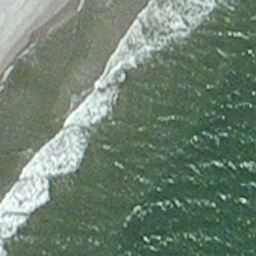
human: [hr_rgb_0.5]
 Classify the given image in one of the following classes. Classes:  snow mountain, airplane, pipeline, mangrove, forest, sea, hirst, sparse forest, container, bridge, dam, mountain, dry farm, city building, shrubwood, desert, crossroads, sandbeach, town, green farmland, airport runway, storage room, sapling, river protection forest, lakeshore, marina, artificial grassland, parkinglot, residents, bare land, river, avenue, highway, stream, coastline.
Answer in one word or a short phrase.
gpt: coastline